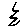
Label: zigzag